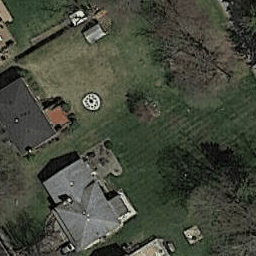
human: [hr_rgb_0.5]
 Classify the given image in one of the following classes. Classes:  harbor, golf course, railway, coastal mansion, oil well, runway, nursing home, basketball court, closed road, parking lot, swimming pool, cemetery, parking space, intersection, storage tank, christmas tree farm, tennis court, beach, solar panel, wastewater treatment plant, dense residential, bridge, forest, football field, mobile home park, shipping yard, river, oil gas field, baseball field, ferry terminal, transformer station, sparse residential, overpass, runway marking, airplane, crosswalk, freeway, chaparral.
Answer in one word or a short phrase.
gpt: sparse residential